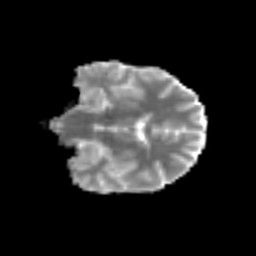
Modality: MD
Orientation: coronal
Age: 49
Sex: female
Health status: ill
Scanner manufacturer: siemens
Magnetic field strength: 3 T
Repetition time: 8.7 s
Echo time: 0.11 s